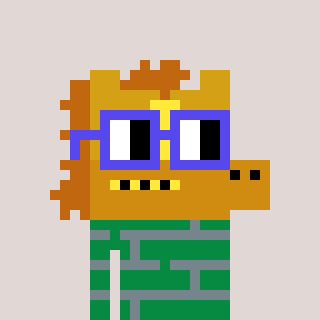
a pixel art character with square blue glasses, a yellow horse-shaped head and a green-colored body on a warm background